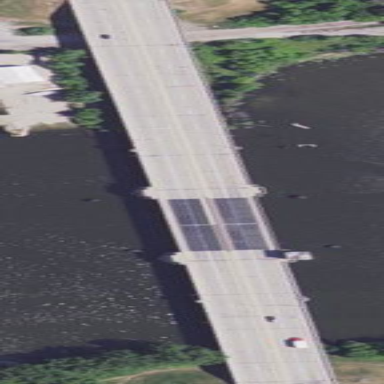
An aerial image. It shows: Man-made bridge.